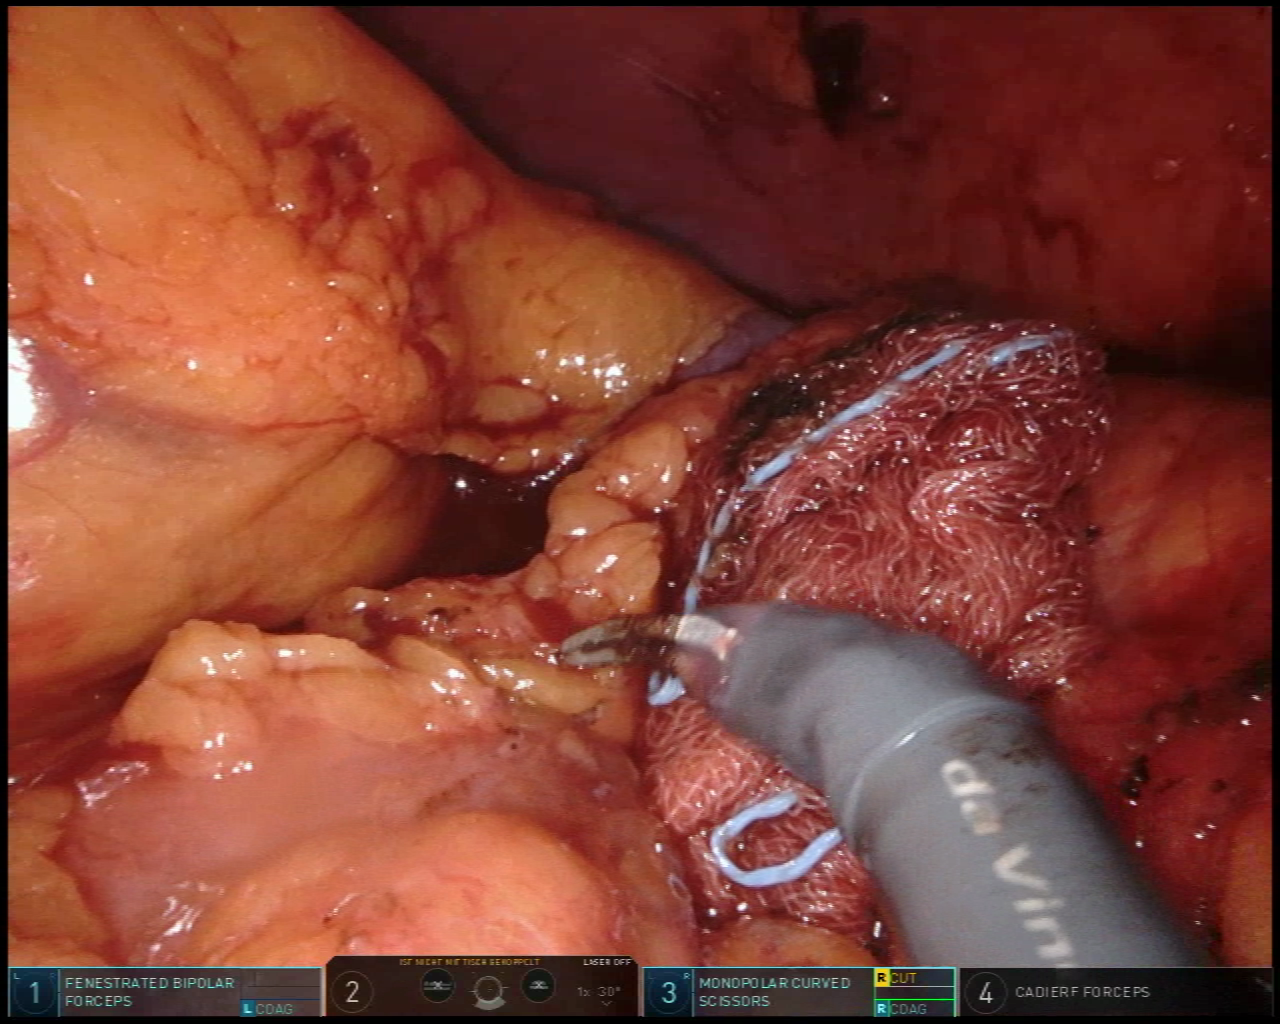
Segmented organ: spleen
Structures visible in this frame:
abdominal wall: yes
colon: yes
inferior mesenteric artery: no
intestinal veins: no
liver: no
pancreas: no
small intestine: no
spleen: yes
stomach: no
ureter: no
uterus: no
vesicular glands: no